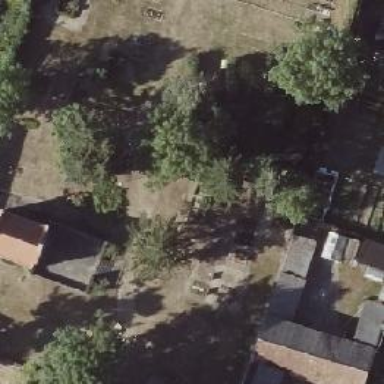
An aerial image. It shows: Cemetery.